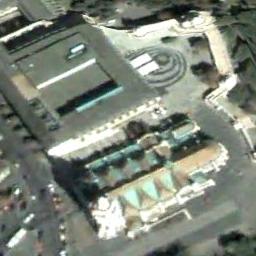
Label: palace